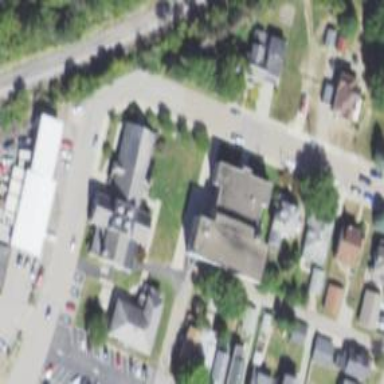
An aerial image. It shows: Historic school.